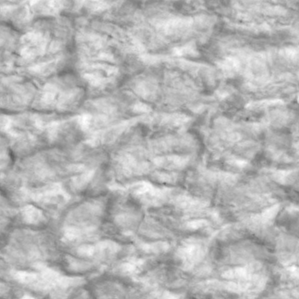
Label: non_frost